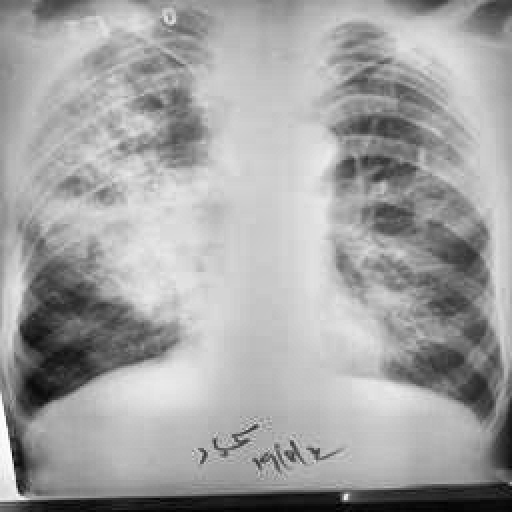
Finding: TUBERCULOSIS